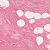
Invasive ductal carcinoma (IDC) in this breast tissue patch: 0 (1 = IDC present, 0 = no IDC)